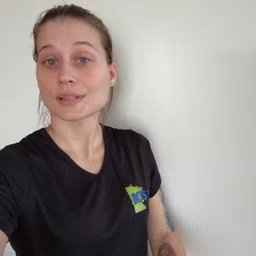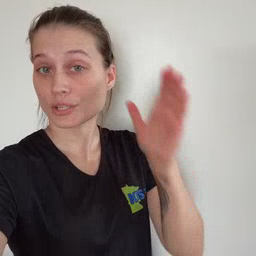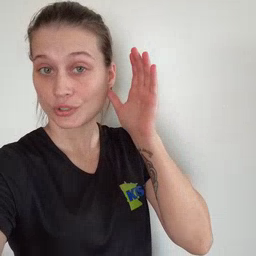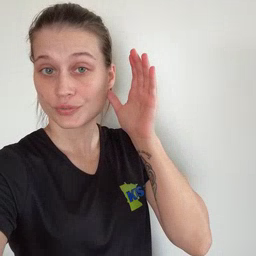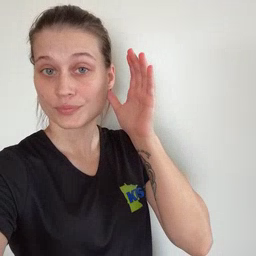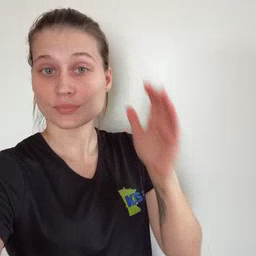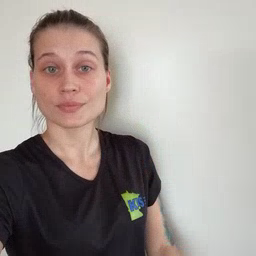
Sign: hear